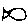
Label: fish